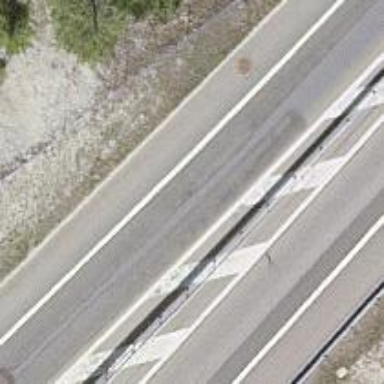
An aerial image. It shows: Trunk highway.